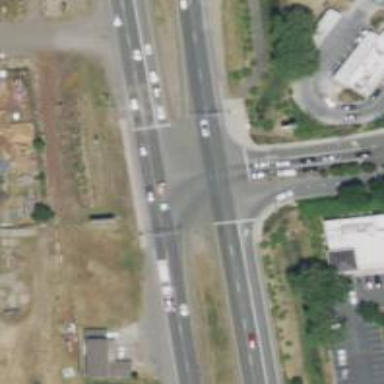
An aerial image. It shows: This image shows trunk highway that functions as expressway.